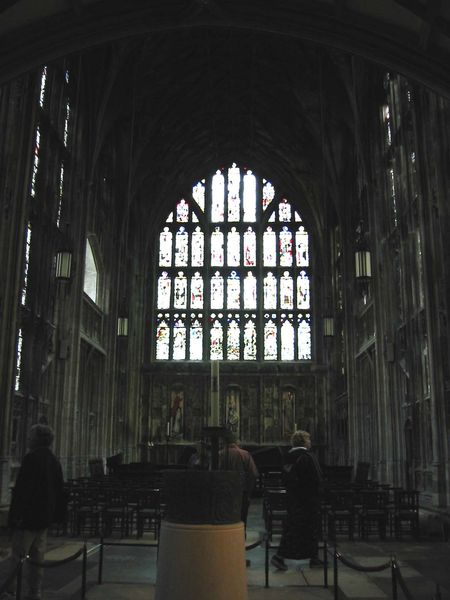
Titel: Kathedrale von Gloucester
Standort: Gloucester, Kathedrale (EU - GB)
Schlagwörter: dunkel, mann, menschen, fenster, frau, glas, grau, lampen, licht, lichter, pfeiler, schwarz, stühle, säule, säulen, zaun, architektur, stein, innenraum, kirche, decke, innen, gotik, schiff, bogen, rundbogen, arch, arches, architecture, chair, church, hall, lamp, men, people, priest, religious, window, chairs, dark, interior, old, windows, woman, kerze, foto, fotografie, bögen, gewölbe, dom, altar, kathedrale, stäbe, bündelpfeiler, spitzbogen, man, building, kapelle, light, gothik, frame, cross, glass, photo, absperrung, sunlight, lamps, lights, maßwerk, cathedral, nave, seats, taufbecken, touristen, gothic, medieval, religion, regensburg, candle, tourist, candles, hochgotik, hochchor, standing, absperrungen, photograph, chruch, chapel, gewöbe, bibeldarstellung, middle ages, pew, pretty, catholic, european, tourists, indoor, air, stained glass, vaulted ceiling, visitors, center, pointed arch, stained, stain glass, pop, ropes, shadowy, high walls, tile floor, gothic arch, high ceiling, visit, visitor, cancles, sanctum, stoup, 까만 건물, 스테인드 글라스로 창을 장식함, 전체적으로 어두운 방에 글라스로만 불빛이 들어옴, 어둠속에 테이블과 의자가 보임, 밖은 밝음, chandle, lamnpen